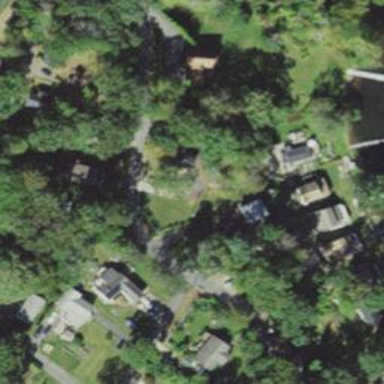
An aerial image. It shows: Residential driveway serving as service road.